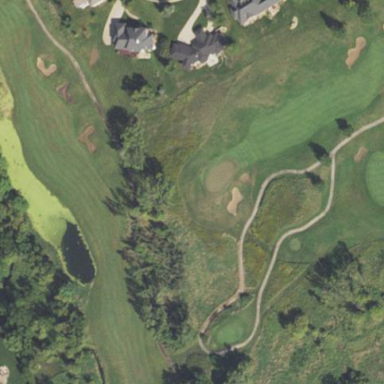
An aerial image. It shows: Grassy area designated as golf fairway.